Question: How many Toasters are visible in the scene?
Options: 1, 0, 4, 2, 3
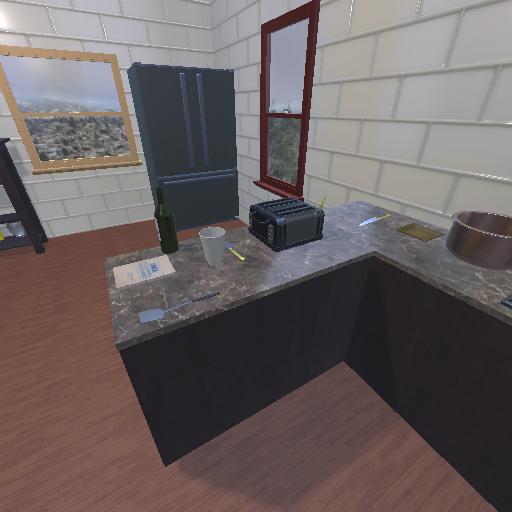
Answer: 1